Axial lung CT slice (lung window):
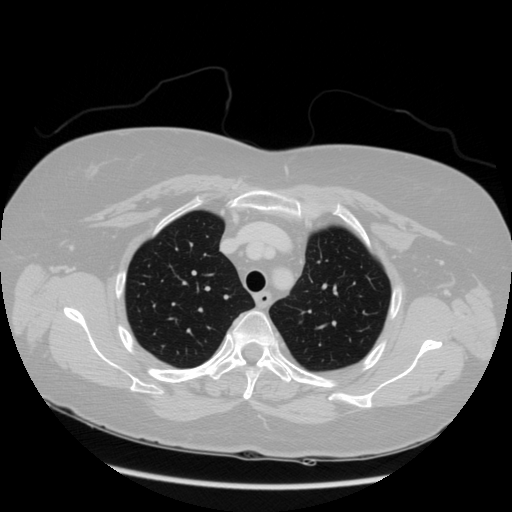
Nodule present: no